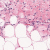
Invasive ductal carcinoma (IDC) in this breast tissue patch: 0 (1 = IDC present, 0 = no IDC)